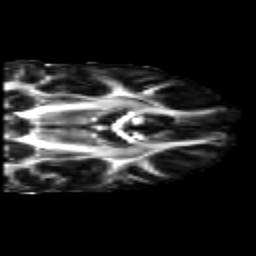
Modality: FA
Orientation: coronal
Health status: healthy
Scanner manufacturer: siemens
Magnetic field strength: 3 T
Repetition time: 10 s
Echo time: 0.092 s